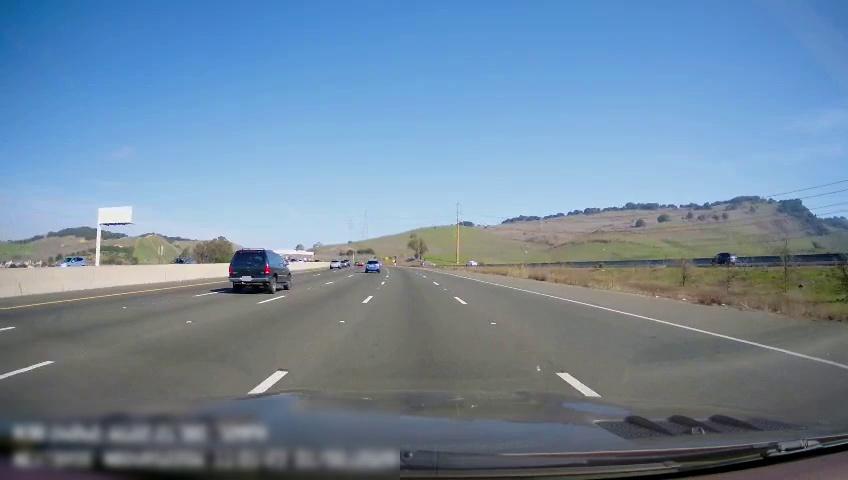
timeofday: Day
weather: Sunny
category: Drivable Space
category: Vehicles | SUV
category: Vehicles | Car
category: Vehicles | Car
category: Vehicles | SUV
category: Vehicles | Car
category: Vehicles | Truck
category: Vehicles | SUV
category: Lanes | Alternate Lane
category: Lanes | Alternate Lane
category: Lanes | Alternate Lane
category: Lanes | Alternate Lane
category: Lanes | Alternate Lane
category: Lanes | Alternate Lane